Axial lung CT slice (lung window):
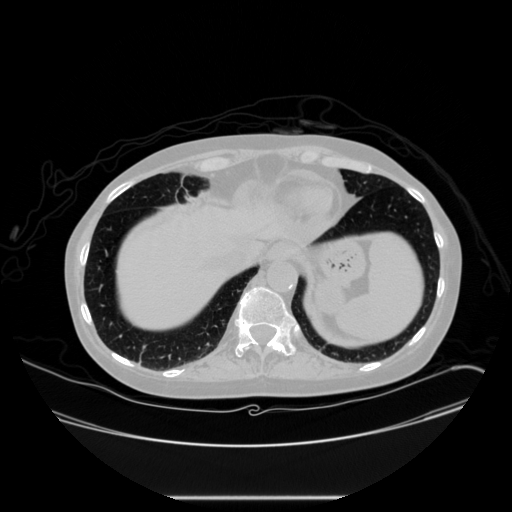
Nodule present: no